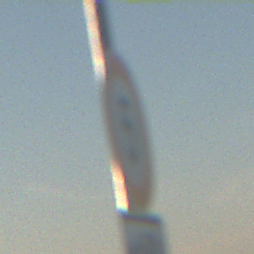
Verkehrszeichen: Geschwindigkeit5
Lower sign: ZeitangabenMitBeschraenkungAufWochentage4
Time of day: SunriseSunset
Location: Outdoor (Nature)
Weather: PartlyCloudy
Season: NotSpecified
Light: Natural